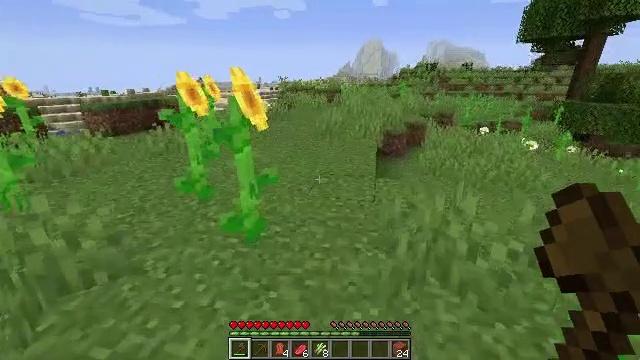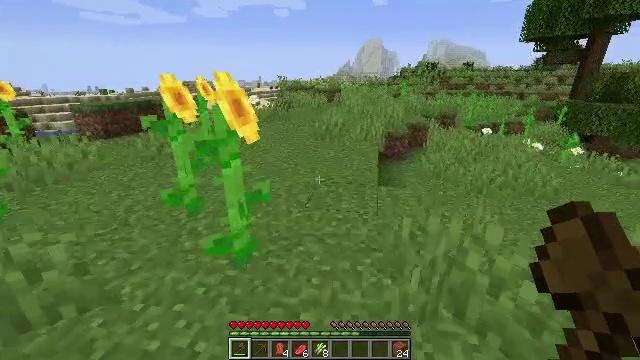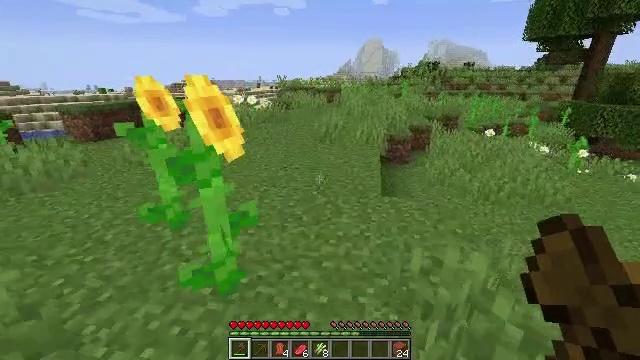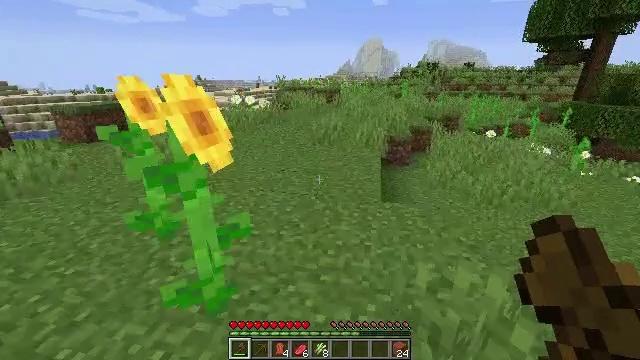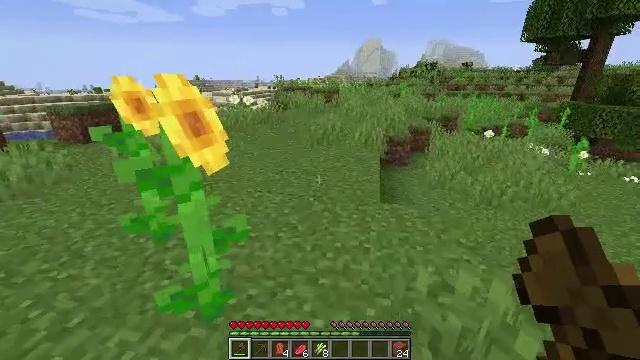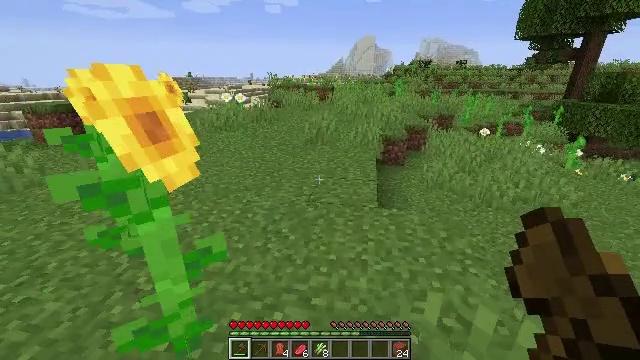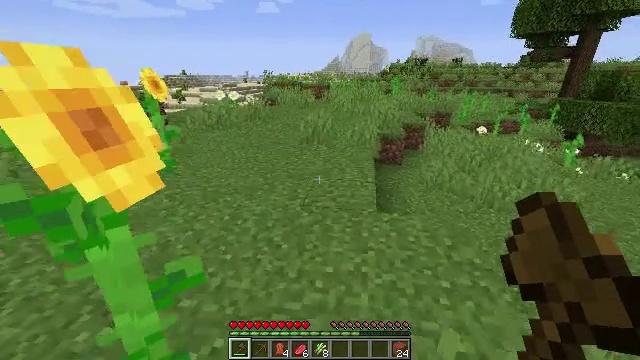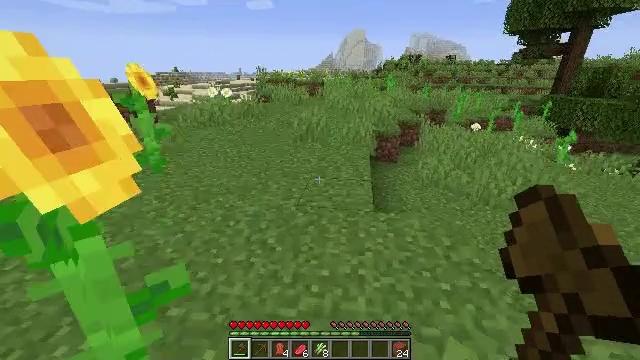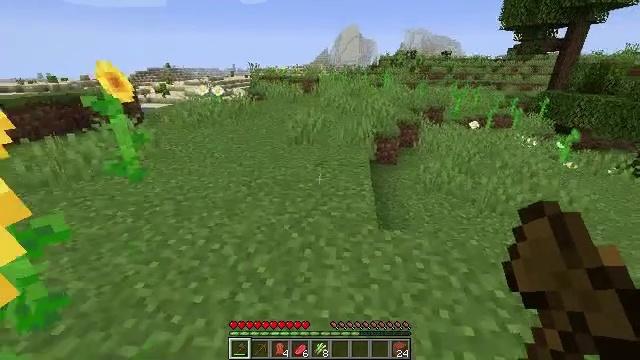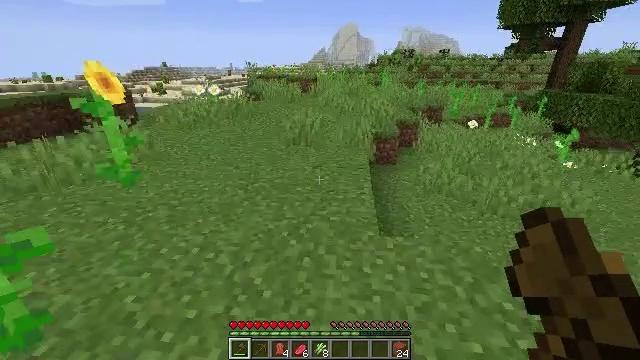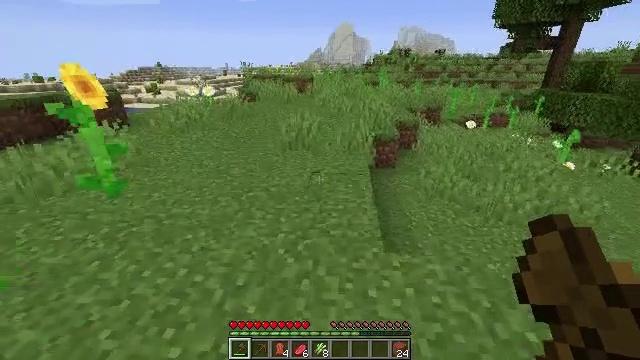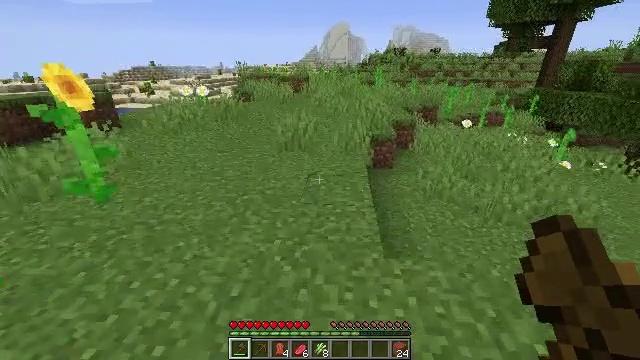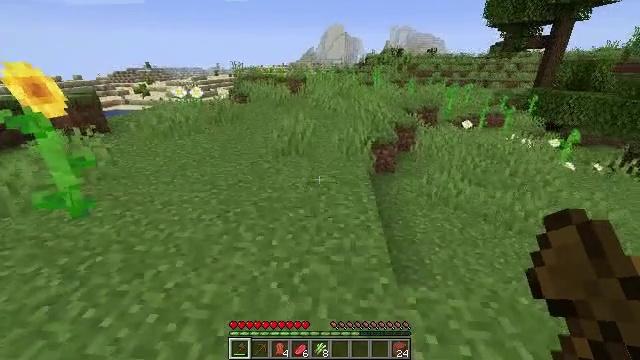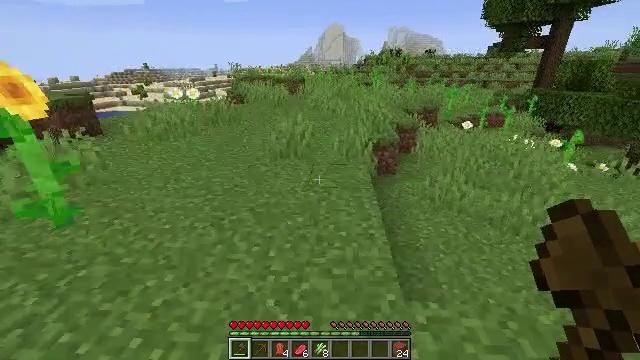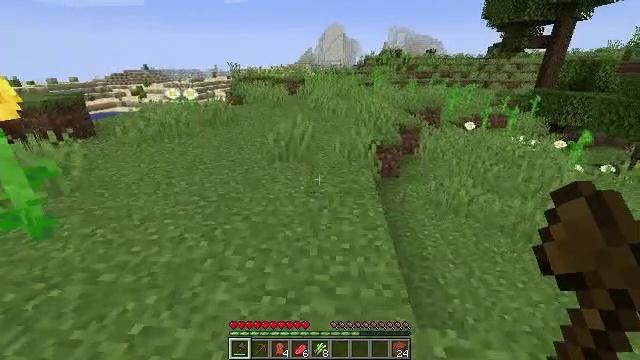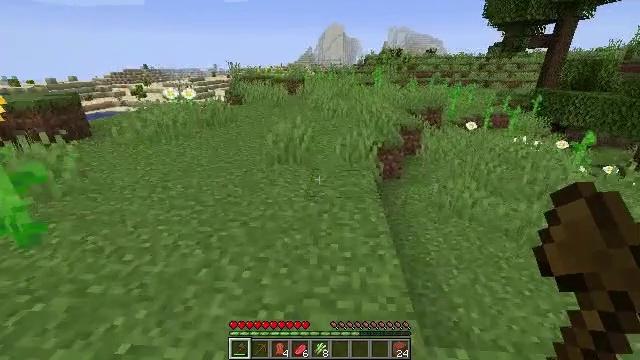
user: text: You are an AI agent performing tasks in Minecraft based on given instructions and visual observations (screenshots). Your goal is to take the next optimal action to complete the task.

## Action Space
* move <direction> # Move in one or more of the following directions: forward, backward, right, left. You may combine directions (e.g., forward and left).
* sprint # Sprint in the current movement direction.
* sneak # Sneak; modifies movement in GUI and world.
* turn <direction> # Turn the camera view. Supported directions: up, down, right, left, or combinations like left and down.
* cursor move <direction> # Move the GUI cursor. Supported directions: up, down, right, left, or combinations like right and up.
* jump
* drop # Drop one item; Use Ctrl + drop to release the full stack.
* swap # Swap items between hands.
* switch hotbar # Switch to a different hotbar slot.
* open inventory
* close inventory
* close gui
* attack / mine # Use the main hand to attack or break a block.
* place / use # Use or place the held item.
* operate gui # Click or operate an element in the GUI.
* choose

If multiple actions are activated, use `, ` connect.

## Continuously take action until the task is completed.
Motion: motion action
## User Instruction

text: Retrieve sunflower in your inventory.
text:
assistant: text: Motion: move forward
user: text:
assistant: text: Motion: move forward
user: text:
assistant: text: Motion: move forward
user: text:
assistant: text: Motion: move forward
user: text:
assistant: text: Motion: move forward, turn right
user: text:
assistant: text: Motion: move forward
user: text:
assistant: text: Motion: move forward, turn right
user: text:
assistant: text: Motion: move forward, turn right
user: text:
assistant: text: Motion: move forward
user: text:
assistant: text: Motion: move forward
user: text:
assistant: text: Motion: move forward
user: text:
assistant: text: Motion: move forward
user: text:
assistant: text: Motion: move forward
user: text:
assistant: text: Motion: move forward
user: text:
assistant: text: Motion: move forward
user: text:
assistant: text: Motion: move forward, sprint
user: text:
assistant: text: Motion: move forward, sprint
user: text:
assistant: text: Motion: move forward, sprint
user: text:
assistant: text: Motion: move forward, sprint
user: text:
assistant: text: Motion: move forward, sprint
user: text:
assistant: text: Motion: move forward, sprint
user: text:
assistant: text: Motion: move forward, sprint
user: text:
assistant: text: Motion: move forward, sprint
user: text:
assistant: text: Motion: move forward, sprint
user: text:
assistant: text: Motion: move forward, sprint
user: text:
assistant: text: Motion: move forward, sprint
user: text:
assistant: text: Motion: move forward, sprint
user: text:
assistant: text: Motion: move forward, sprint
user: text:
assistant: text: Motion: move forward, sprint
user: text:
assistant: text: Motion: move forward, sprint, turn right and up